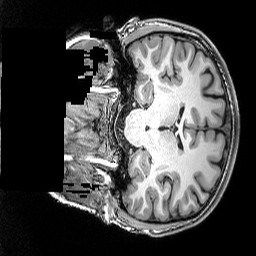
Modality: T1w
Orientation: coronal
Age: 19
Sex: female